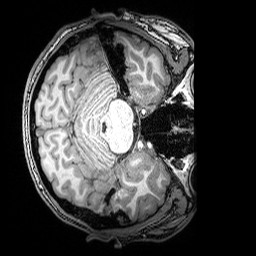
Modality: T1w
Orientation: axial
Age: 20
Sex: male
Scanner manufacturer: siemens
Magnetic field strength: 3 T
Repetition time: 2.53 s
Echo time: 0.00388 s